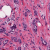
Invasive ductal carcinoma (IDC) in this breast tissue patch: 1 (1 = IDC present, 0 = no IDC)